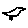
Label: bird